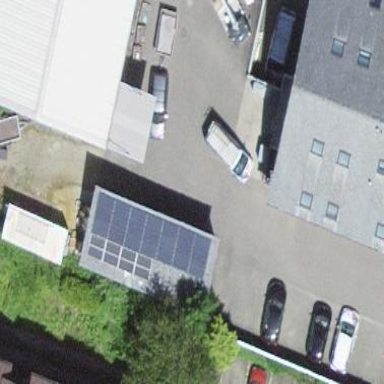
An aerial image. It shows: View of roof of building.